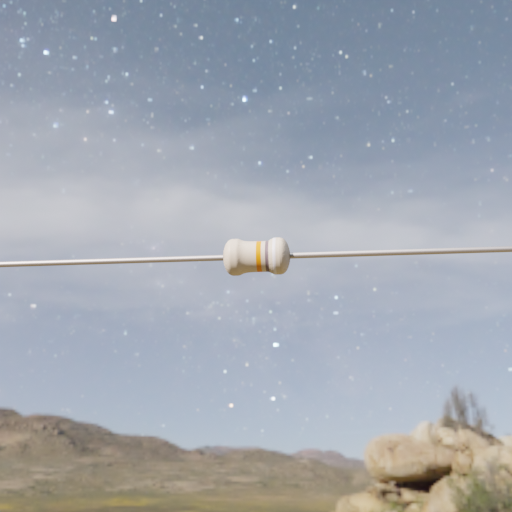
Resistor colour bands (in order): orange, gray, white